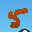
Label: 5